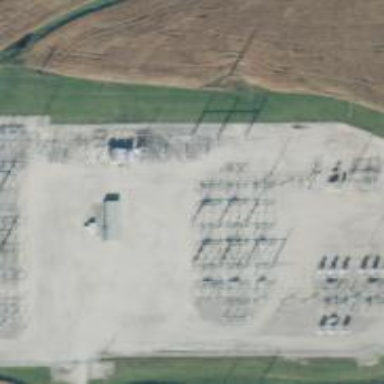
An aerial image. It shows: Transmission level substation.